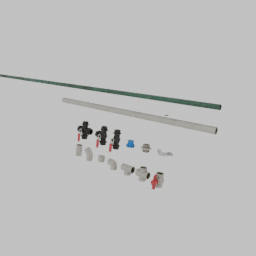
Label: mechanical